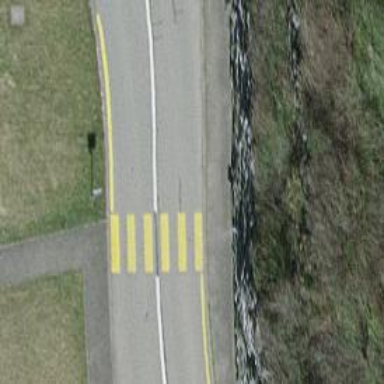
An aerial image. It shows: Uncontrolled zebra crossing.